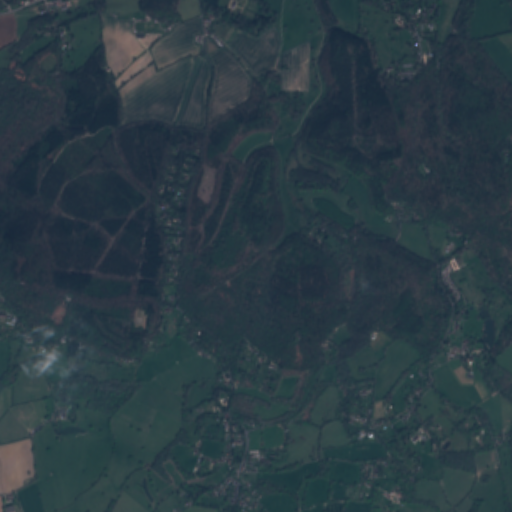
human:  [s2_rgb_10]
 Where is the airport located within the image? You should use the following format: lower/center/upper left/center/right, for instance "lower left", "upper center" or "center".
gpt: The airport is located in the lower right of the image.
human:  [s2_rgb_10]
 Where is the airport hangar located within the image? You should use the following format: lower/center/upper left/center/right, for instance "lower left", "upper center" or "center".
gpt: The airport hangar is located in the lower right of the image.
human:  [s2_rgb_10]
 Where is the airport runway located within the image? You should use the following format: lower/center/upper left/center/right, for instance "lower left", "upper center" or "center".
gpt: The airport runway is located in the lower right of the image.
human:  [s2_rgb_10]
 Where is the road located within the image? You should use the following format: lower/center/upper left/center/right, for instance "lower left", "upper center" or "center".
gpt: There is no road in the image.